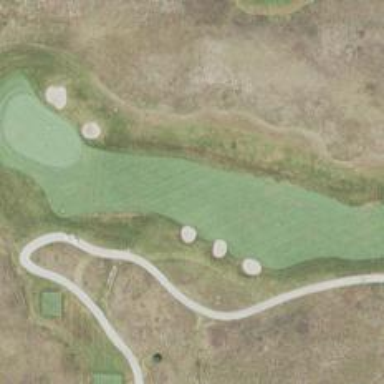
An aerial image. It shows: View of golf hole.